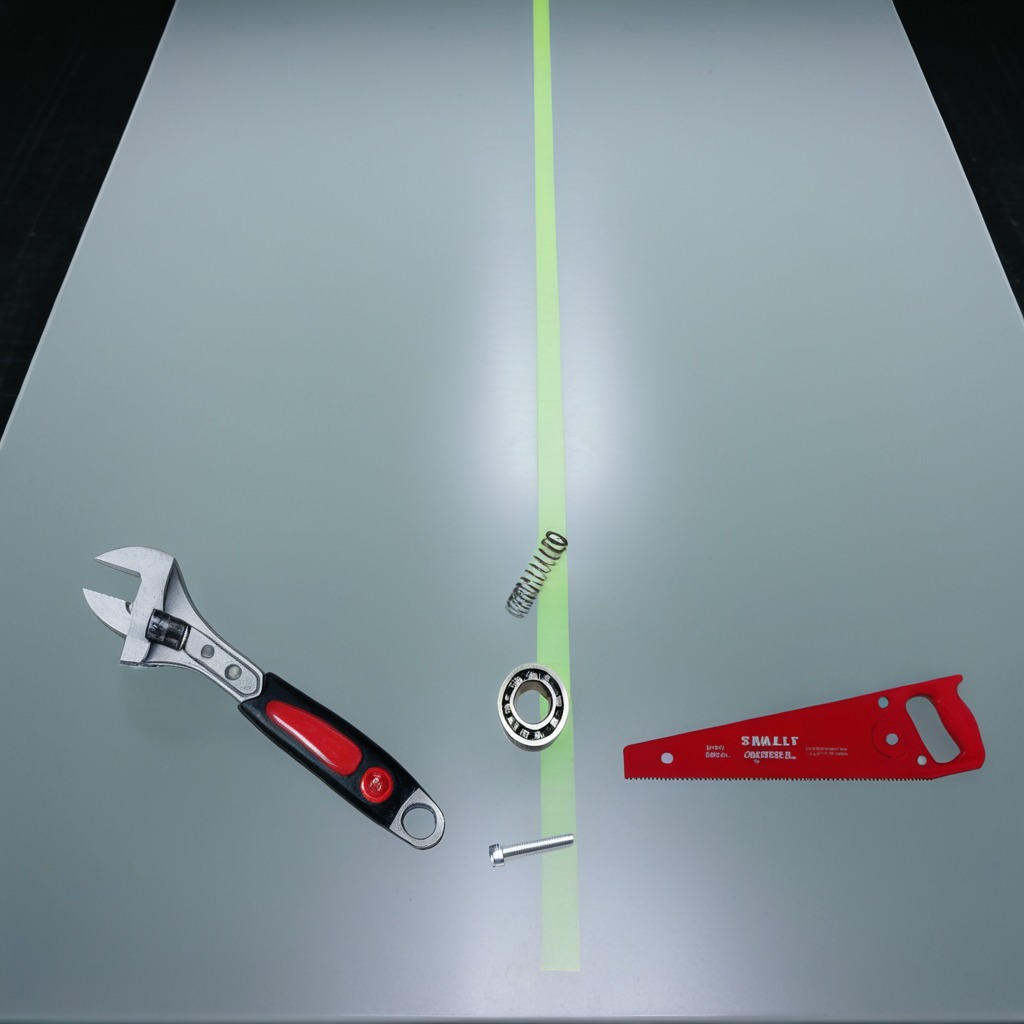
A ball bearing, a machine screw, a coiled metal spring, a saw, and a wrench are lying on the clean empty table in a railway signal maintenance room.